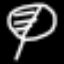
Label: leaf